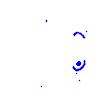
Particle: electron